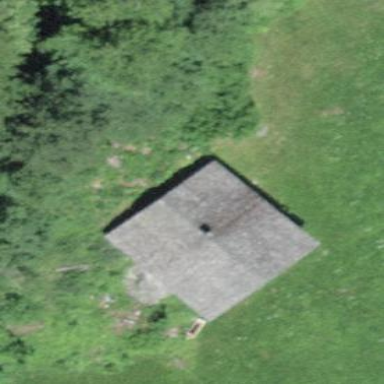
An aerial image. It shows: Gabled roof cabin.